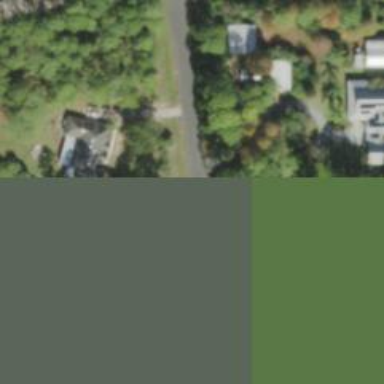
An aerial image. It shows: Driveway leading to service road.